Interaction volume radius: 5 \u00c5
Interaction volume height: 25 \u00c5
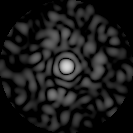
Disorder parameter: 0.8381